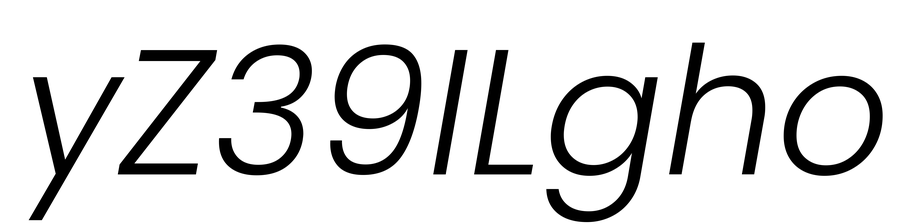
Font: Poppins-LightItalic